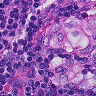
Metastatic tissue present: yes